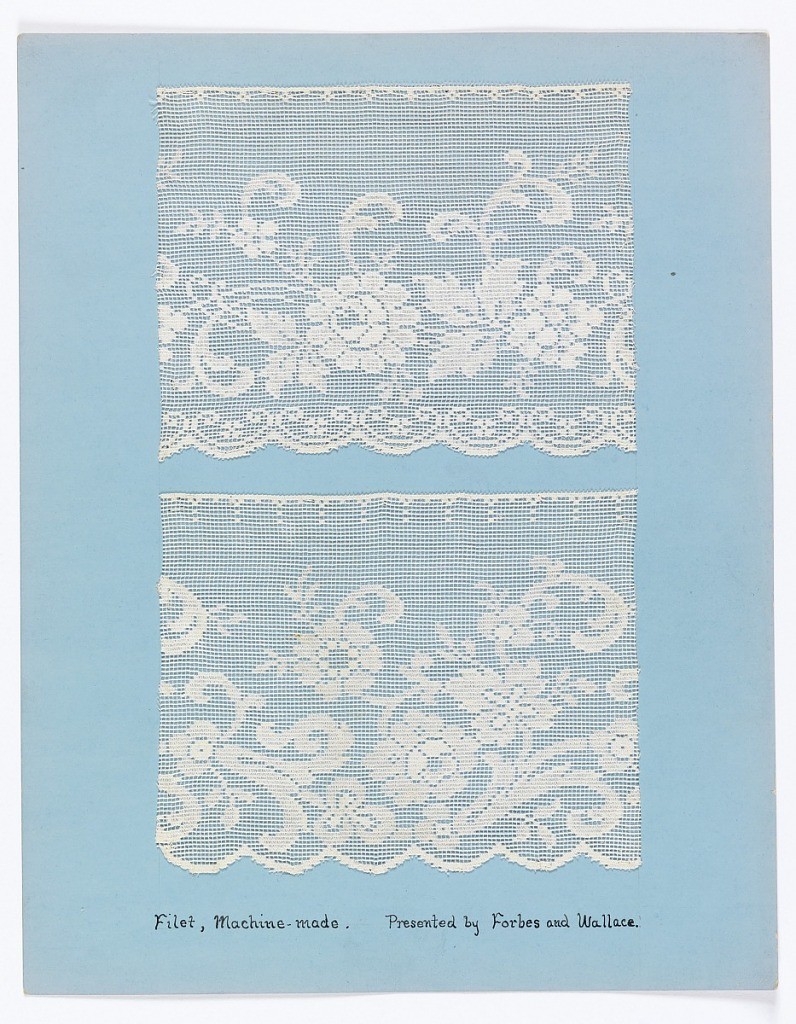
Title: Sample book page
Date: ca. 1910
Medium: cardboard, linen, silk, metallic Technique: linen embroidery with ground cloth dissolved Examples of embroidery on net produced by the Schiffli machine Metallic embroidery on net Machine-made openwork in imitation of hand-embroidered net Mostly floral and a few geometric patterns, some designs described as "Spanish" Imitation hand-made filet Machine filet Imitation filet crochet Ploven (burnt-out lace) Fancy curtain lace made on the Levers machines Real filet (handmade) next to Machine-made filet Spotted curtain nets, made chiefly at Nottingham, England and Caudry, France.
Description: Samples of machine-made openwork and several examples of hand made lace mounted on boards. They imitate hand-embroidered net, crochet, or needlepoint.  All are floral patterns plus a few of early 1920's geometric style.
"Embroidered net" produced by the Schiffli Machine.